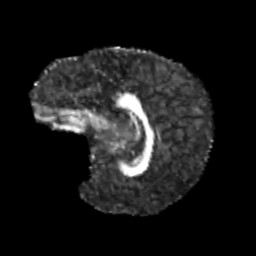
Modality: FA
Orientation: sagittal
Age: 11
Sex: male
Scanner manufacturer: siemens
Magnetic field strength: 3 T
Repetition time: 3.8 s
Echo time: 0.07 s